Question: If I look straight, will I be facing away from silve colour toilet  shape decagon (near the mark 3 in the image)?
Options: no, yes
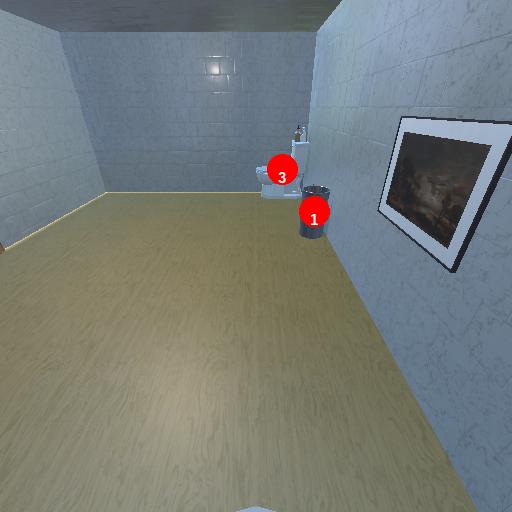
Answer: no